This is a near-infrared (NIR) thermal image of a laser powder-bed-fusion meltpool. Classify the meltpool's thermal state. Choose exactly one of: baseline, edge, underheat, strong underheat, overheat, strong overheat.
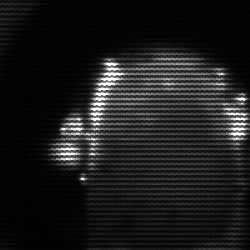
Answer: baseline